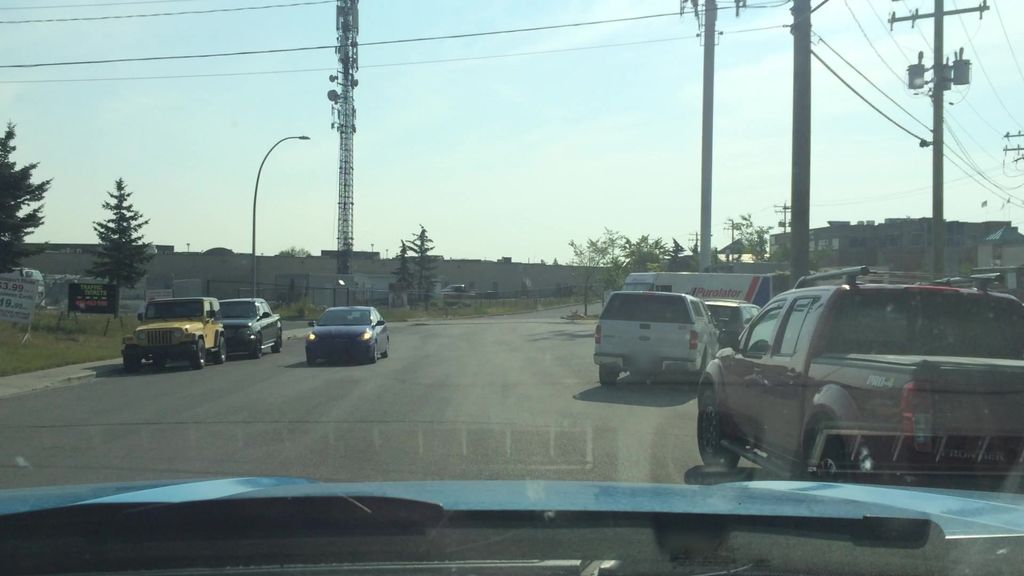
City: calgary